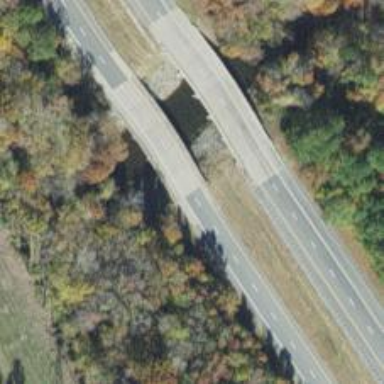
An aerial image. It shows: Beam bridge on motorway.